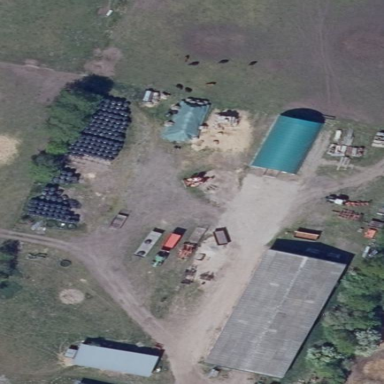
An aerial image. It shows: Farmyard area.